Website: macys
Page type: payment
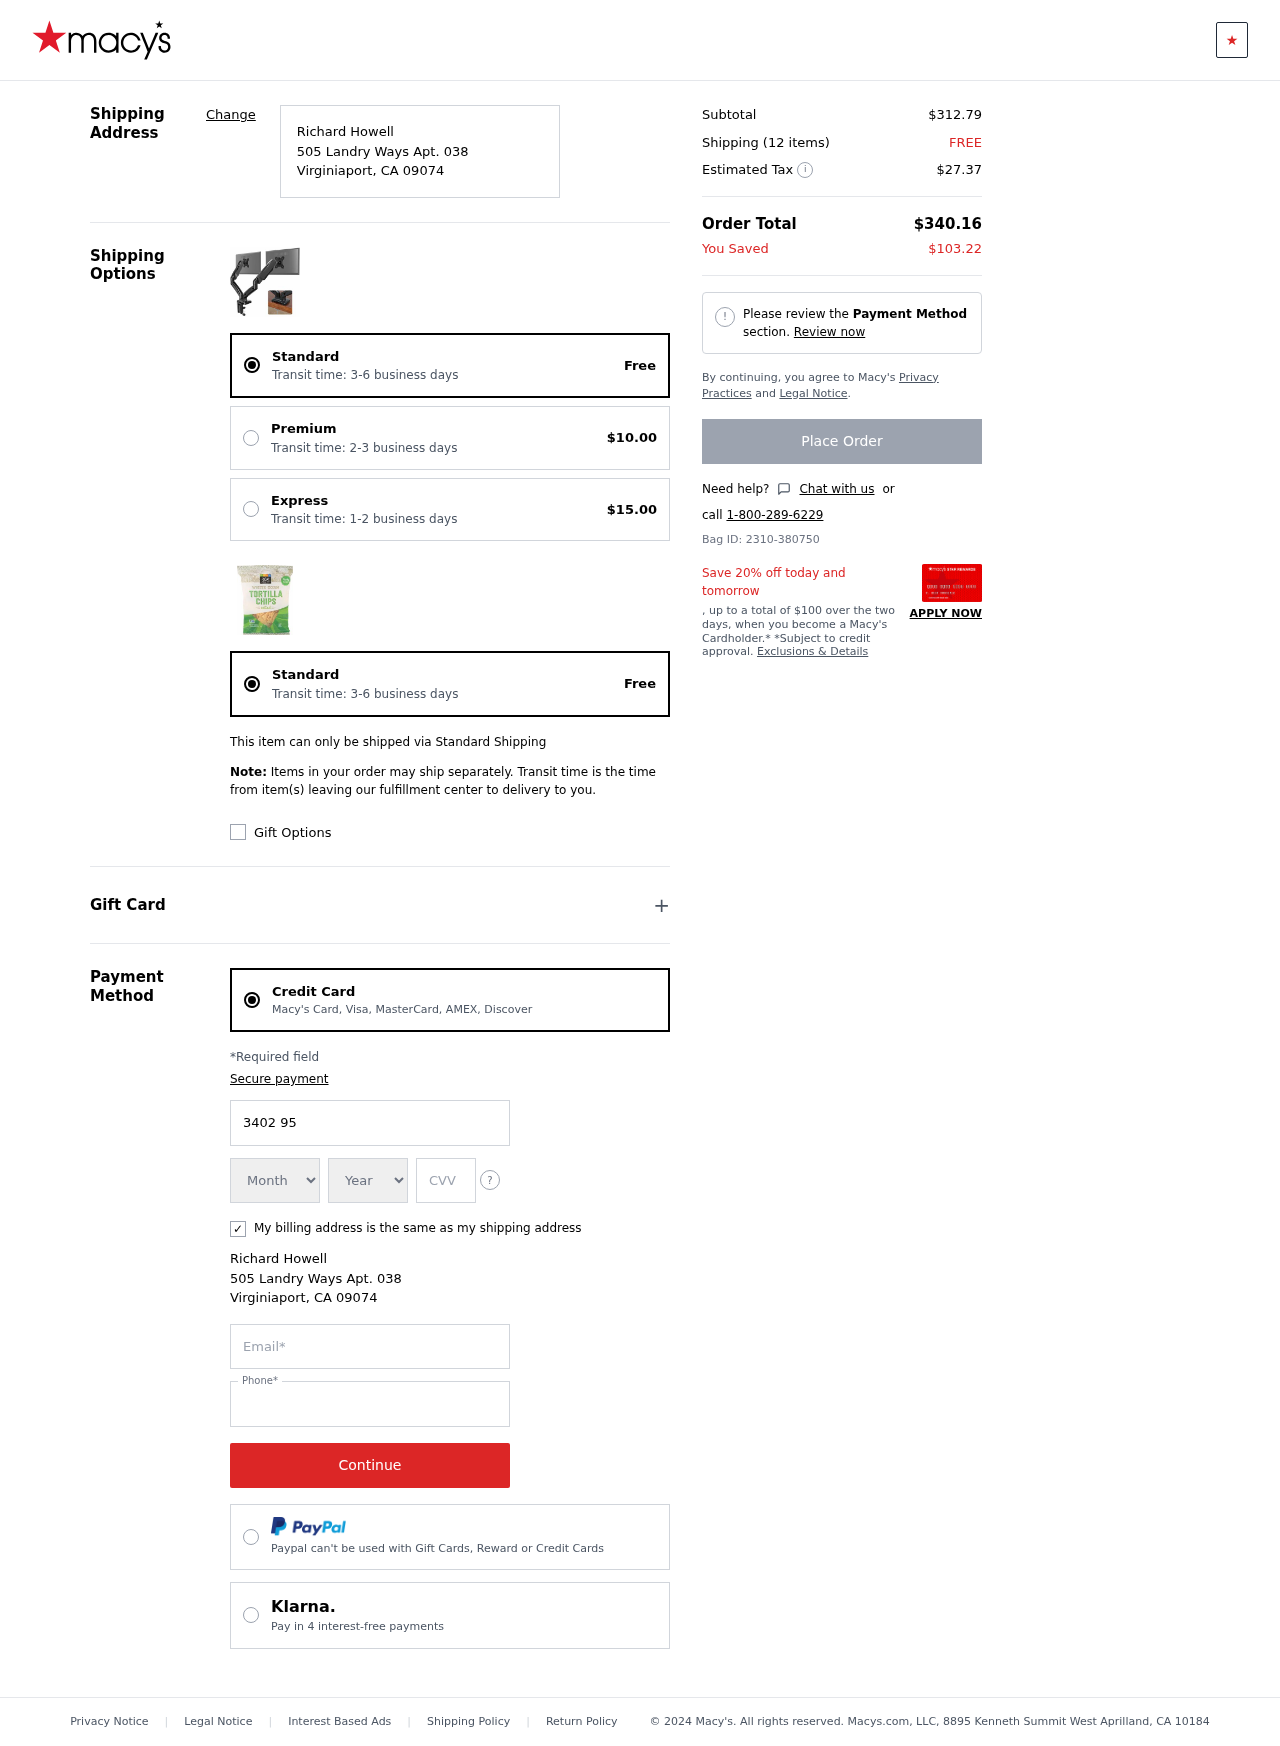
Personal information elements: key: PII_CARD_CVV
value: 7667
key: PII_CARD_EXPIRY_MONTH
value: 11
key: PII_CARD_EXPIRY_YEAR
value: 30
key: PII_CARD_NUMBER
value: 3402 9595 3277 899
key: PII_CITY
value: Virginiaport
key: PII_EMAIL
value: richard.howell@yahoo.com
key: PII_FULLNAME
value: Richard Howell
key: PII_PHONE
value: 8806936488
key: PII_POSTCODE
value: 09074
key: PII_STATE_ABBR
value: CA
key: PII_STREET
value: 505 Landry Ways Apt. 038
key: PII_FULLNAME2
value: Richard Howell
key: PII_CITY2
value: Virginiaport
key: PII_STATE_ABBR2
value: CA
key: PII_POSTCODE_FULL
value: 09074
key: PII_POSTCODE_NUMERIC
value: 9074
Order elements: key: ORDER_DELIVERY_DATE
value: Transit time: 3-6 business days
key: ORDER_SHIPPING_STANDARD
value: Free
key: ORDER_SHIPPING_PREMIUM
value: $10.00
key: ORDER_SHIPPING_EXPRESS
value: $15.00
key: ORDER_DELIVERY_DATE2
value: Transit time: 3-6 business days
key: ORDER_SHIPPING_STANDARD2
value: Free
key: ORDER_SUBTOTAL
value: $312.79
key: ORDER_NUM_ITEMS
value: Shipping (12 items)
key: ORDER_SHIPPING_COST
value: FREE
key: ORDER_TAX
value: $27.37
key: ORDER_TOTAL
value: $340.16
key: ORDER_SAVINGS
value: $103.22
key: ORDER_ID
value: Bag ID: 2310-380750